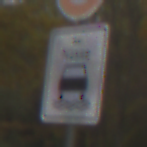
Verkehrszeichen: BeiNaesse
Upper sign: Geschwindigkeit120
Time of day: Midday
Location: Outdoor (Nature)
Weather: Overcast
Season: Autumn
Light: Natural